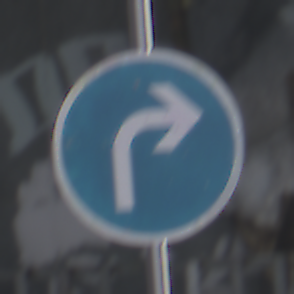
Verkehrszeichen: VorgeschriebeneFahrtrichtungRechts
Umgebung: Roofed, Special
Tageszeit: Midday
Wetter: Overcast
Licht: Natural
Jahreszeit: NotSpecified
Kontrast: MediumContrast